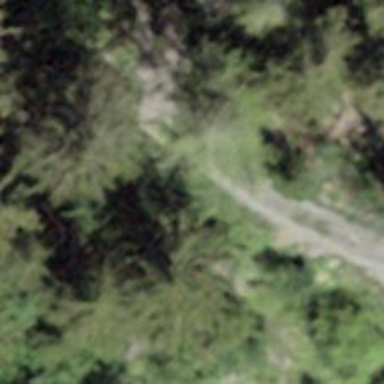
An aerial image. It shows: Dirt track road with grade 5 tracktype.